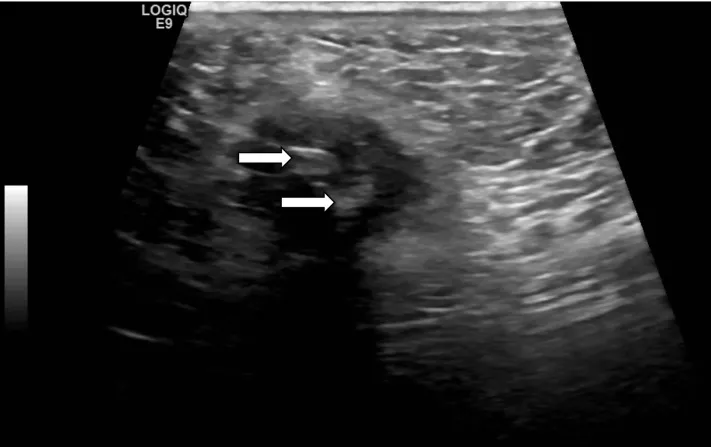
Ultrasound showing two echogenic masses representing gallstones.
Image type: radiology (ultrasound)